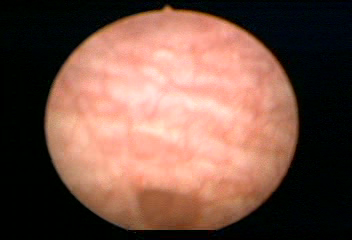
Modality: WLC
Class: Normal mucosa
Bladder cancer association: No